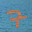
Label: 7